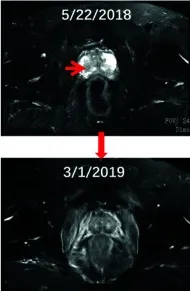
The radiographs of the proband before and during the treatment. The pelvic MRI.
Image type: radiology (mri)